Question: I have a very specific problem, I am not entirely sure if this is the right place to ask this question. From our client we get data submitted to us, and to verify the quality of that data, we run a set of queries to check the consistency of the data.
In our data-model, we have routes (lines) and structures (points), and when a structure is positioned on a route, there should be link present (in another table). To verify this, I run the following query:
'''
select s.id as id, r.id as unconnected_route_id
from structure s, route r
WHERE s.batch_number = '%{batch_number}'
and r.batch_number = '%{batch_number}'
and SDO_ANYINTERACT(s.geometry, r.geometry) = 'TRUE'
and not exists (
select * from feature_connectivity
where feature_id = r.id and feature_code=1001
and node1_feature_code = 1003
and (node1_id = s.id or node2_id = s.id)
)
'''
This worked fine in testing phase, but now we are comparing a set of ~25000 structures versus a set of ~25000 routes and it takes literally hours. All indexes are in place, I checked with our dba how we could improve this, but we were unable to come up with something.
[UPDATE: add explain plan, and datamodel/indexes]
Datamodel:
- -
The indexes:
'''
CREATE INDEX "INFRA"."ROUTE_IX01" ON "INFRA"."ROUTE" ("BATCH_NUMBER")
CREATE INDEX "INFRA"."ROUTE_SX01" ON "INFRA"."ROUTE" ("GEOMETRY") INDEXTYPE IS "MDSYS"."SPATIAL_INDEX" PARAMETERS ('layer_gtype=curve');
CREATE INDEX "INFRA"."STRUCTURE_IX01" ON "INFRA"."STRUCTURE" ("BATCH_NUMBER")
CREATE INDEX "INFRA"."STRUCTURE_SX01" ON "INFRA"."STRUCTURE" ("GEOMETRY") INDEXTYPE IS "MDSYS"."SPATIAL_INDEX" PARAMETERS ('layer_gtype=point');
'''
The FEATURE_CONNECTIVITY is a bit different:
'''
FEATURE_ID, FEATURE_CODE, NODE1_ID, NODE1_FEATURE_CODE, NODE2_ID, NODE2_FEATURE_CODE
'''
with the following indexes:
'''
CREATE INDEX "COMMON"."FEATURE_CONNECTIVITY_IX01" ON "COMMON"."FEATURE_CONNECTIVITY ("FEATURE_ID", "FEATURE_CODE")
CREATE INDEX "COMMON"."FEATURE_CONNECTIVITY_IX02" ON "COMMON"."FEATURE_CONNECTIVITY ("NODE1_ID", "NODE1_FEATURE_CODE")
CREATE INDEX "COMMON"."FEATURE_CONNECTIVITY_IX03" ON "COMMON"."FEATURE_CONNECTIVITY ("NODE2_ID", "NODE2_FEATURE_CODE")
CREATE INDEX "COMMON"."FEATURE_CONNECTIVITY_IX04" ON "COMMON"."FEATURE_CONNECTIVITY" ("BATCH_NUMBER")
create unique index FEATURE_CONNECTIVITY_IX05 on FEATURE_CONNECTIVITY (FEATURE_ID, FEATURE_CODE, NODE1_ID, NODE1_FEATURE_CODE, NODE2_ID, NODE2_FEATURE_CODE)
'''
The explain plan for the query is as follows:

Does any body have any suggestions how we can improve this?
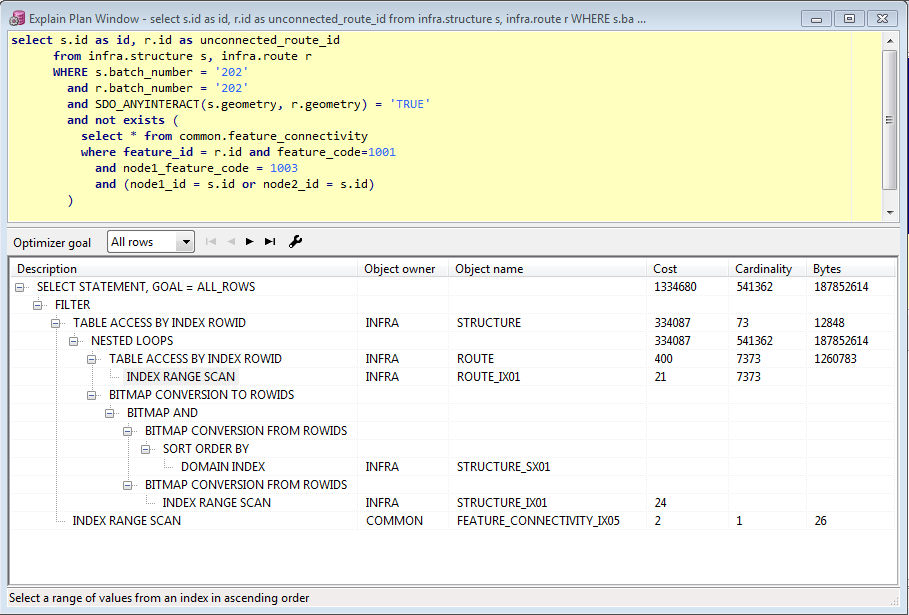
Answer: I am not so good at reading explain plans, but one of the comments I had (on dba.stackexchange.com --where I had to delete the question, because apparently you are not allowed to post on both sites), is that the spatial index was not used optimally.
### First attempt: add a bounding box
In devising ways to split up the work, I thought to split up the query in 4 quadrants using the bounding box, and so I calculated the bounding box, and first attempted to just add the bounding box and that did wonders on my explain plan. So my query looked as follows:
'''
select s.id as id, r.id as unconnected_route_id
from structure s, route r
WHERE s.batch_number = '202'
and r.batch_number = '202'
and SDO_ANYINTERACT(s.geometry, r.geometry) = 'TRUE'
and SDO_INSIDE(r.geometry,
SDO_GEOMETRY(2003, 31370, NULL,
SDO_ELEM_INFO_ARRAY(1,1003,3),
SDO_ORDINATE_ARRAY(<PHONE>, <PHONE>, <PHONE>, 230979.198 ))
) = 'TRUE'
and not exists (
select * from feature_connectivity
where feature_id = r.id and feature_code=1001
and node1_feature_code = 1003
and (node1_id = s.id or node2_id = s.id)
)
'''
and then my total cost of the explain plan dropped to 14081 :

This was already amazing, and the bounding box was large enough to contain everything, so I was a bit baffled Oracle itself did not handle it correctly. And furthermore: it would allow me to split the query later into quadrants if I wanted/needed.
### Second attempt: use SDO_JOIN
But then our dba had a bright idea: use SDO_JOIN to build a temporary table. I already used this approach to look for doubles, but frankly without really understanding it. Secondly he used 'minus' instead of the 'not exists'.
So the query he suggested was:
'''
select r.id route_id
, s.id struct_id
from route r
, structure s
, table(sdo_join('route','geometry','structure','geometry','mask=ANYINTERACT')) j
where r.rowid = j.rowid1
and s.rowid = j.rowid2
and r.batch_number = s.batch_number
and r.batch_number = '202'
minus
( select feature_id
, node1_id
from common.feature_connectivity
where batch_number = '202'
union all
select feature_id
, node2_id
from common.feature_connectivity
where batch_number = '202')
) results
where results.struct_id = s.id and results.route_id = r.id
'''
The weird thing is that the explain plan is 3 times worse than the original, but the execution speed is fenomenal :) Soooooo weird: do not trust explain plan?
The explain plan looks like:

This last query is the query we ended up using now, and the execution time has dropped from +24h to less then a minute.